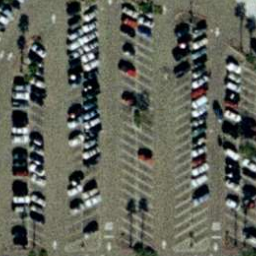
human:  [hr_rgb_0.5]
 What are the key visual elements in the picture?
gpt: parking lot